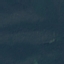
Land use / land cover class: Forest